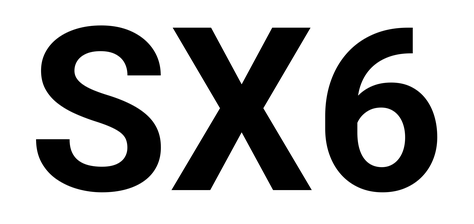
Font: Roboto_Bold